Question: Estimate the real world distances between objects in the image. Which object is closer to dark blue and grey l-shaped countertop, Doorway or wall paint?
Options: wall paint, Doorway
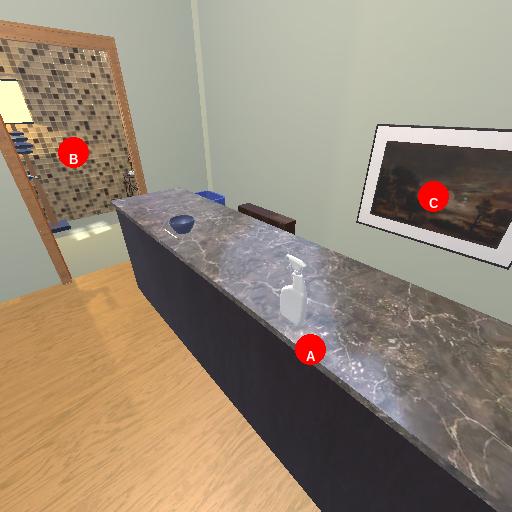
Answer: wall paint